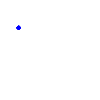
Particle: proton